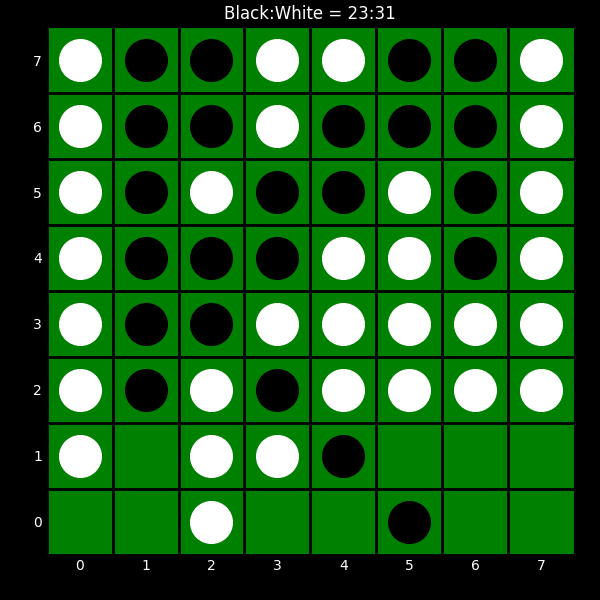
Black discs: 23
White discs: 31